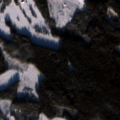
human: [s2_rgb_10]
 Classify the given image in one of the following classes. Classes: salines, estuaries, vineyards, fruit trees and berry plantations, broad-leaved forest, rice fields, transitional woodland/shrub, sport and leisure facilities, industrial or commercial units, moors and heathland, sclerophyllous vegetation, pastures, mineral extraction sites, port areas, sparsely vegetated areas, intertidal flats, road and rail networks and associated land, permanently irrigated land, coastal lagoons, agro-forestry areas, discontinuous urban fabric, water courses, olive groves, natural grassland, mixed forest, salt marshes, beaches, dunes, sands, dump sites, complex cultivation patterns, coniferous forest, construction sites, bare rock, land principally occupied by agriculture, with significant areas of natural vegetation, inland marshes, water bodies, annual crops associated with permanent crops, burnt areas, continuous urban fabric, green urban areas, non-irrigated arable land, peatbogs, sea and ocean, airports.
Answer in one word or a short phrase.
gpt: land principally occupied by agriculture, with significant areas of natural vegetation, coniferous forest, mixed forest, transitional woodland/shrub